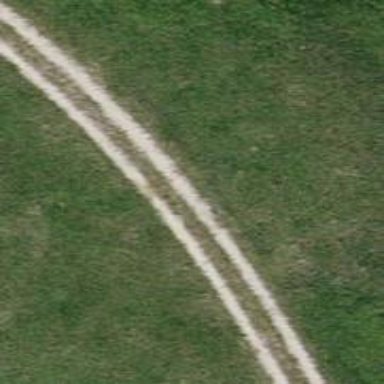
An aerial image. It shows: Track with grade 4 track type.